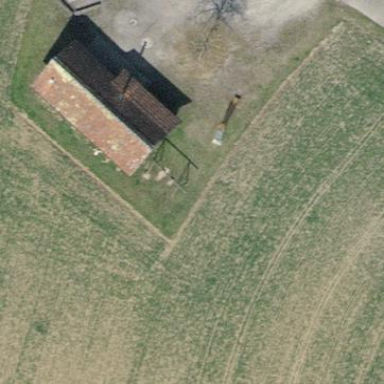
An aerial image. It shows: Hut.